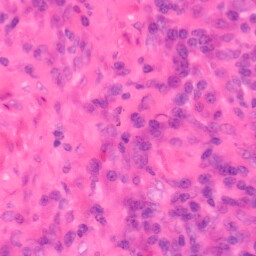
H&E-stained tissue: Colon